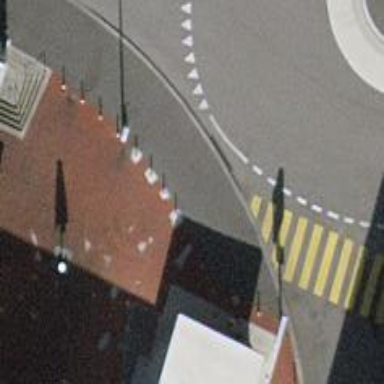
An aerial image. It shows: Bollard.